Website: crate-barrel
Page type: customer-info-address
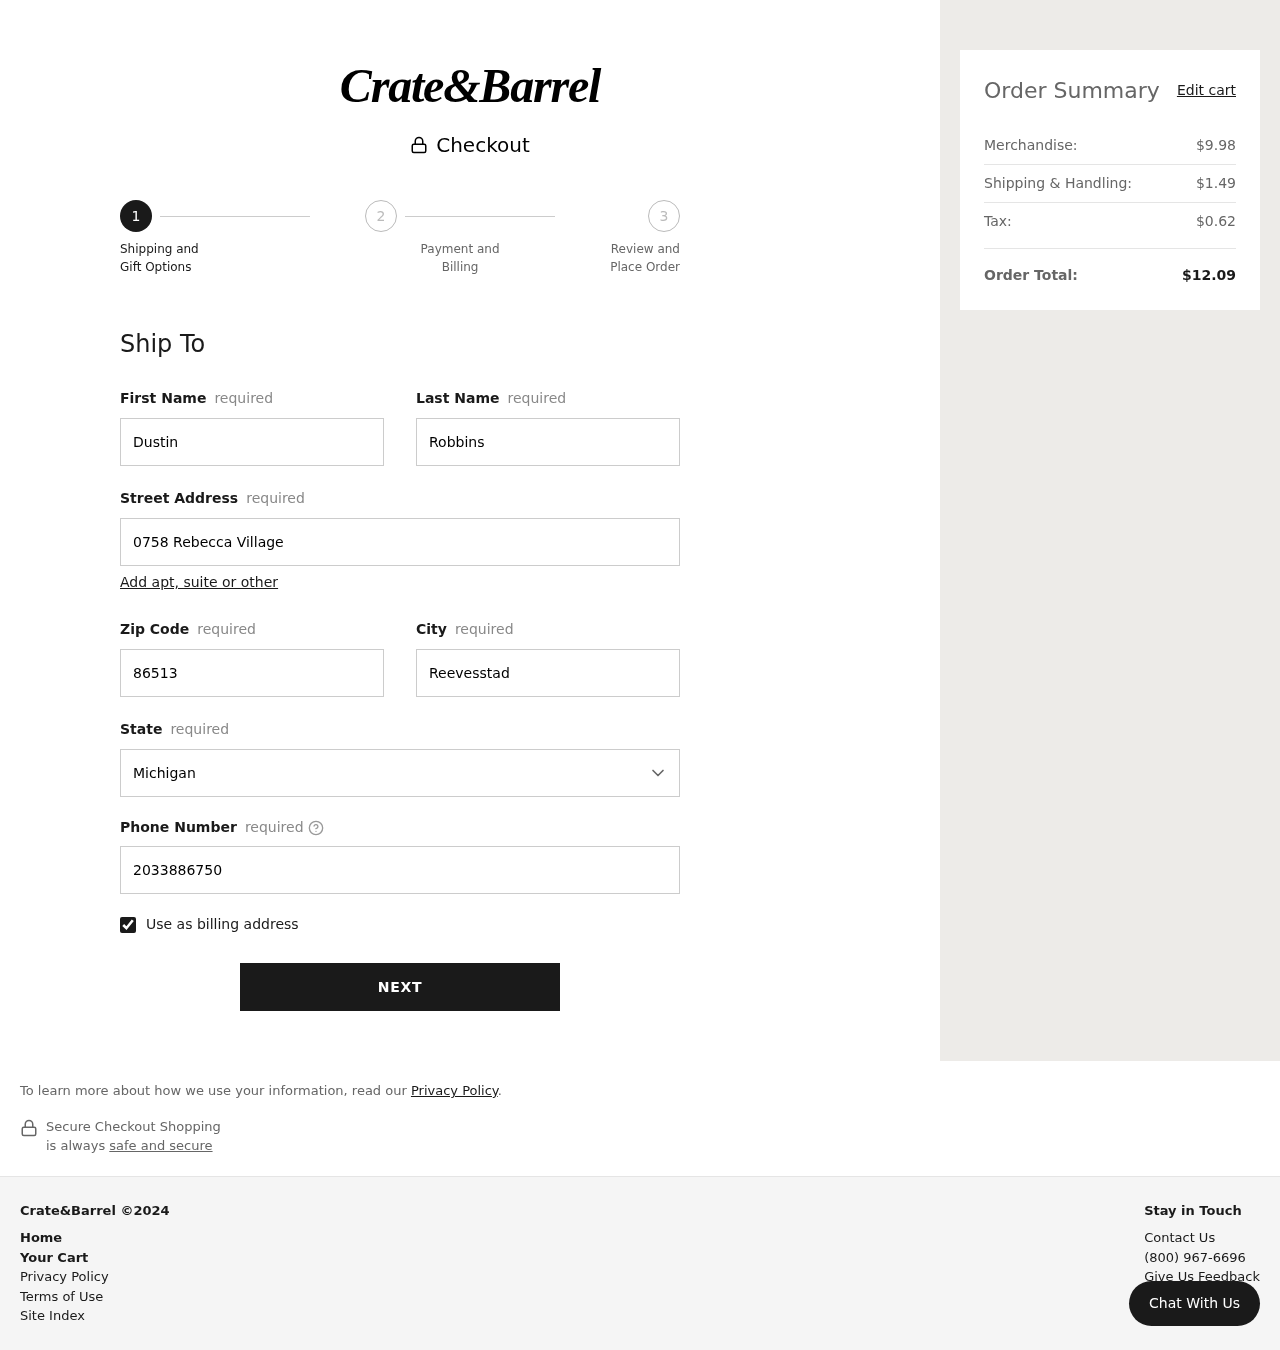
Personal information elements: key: PII_CITY
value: Reevesstad
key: PII_FIRSTNAME
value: Dustin
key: PII_LASTNAME
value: Robbins
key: PII_PHONE
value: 2033886750
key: PII_POSTCODE
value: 86513
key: PII_STATE
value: Michigan
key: PII_STREET
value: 0758 Rebecca Village
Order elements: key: ORDER_SUBTOTAL
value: $9.98
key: ORDER_SHIPPING_COST
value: $1.49
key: ORDER_TAX
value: $0.62
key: ORDER_TOTAL
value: $12.09